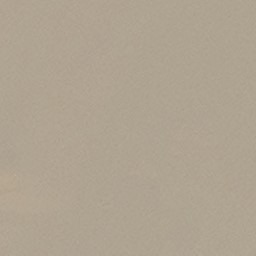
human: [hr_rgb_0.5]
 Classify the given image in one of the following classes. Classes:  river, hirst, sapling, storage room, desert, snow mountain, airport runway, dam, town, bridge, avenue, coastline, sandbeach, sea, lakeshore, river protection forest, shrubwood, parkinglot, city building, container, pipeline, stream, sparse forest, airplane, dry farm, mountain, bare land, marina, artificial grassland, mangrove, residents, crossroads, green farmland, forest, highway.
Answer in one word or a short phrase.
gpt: desert